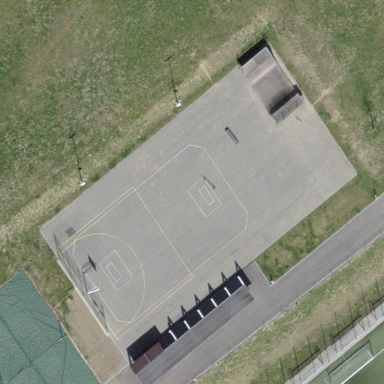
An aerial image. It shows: Asphalt pitch designated for netball.